Question: can anyone help me fix this kind of error after opening a save file using phpexcel?
i opened the saved file and this kind of error pop-up after opening the saved excel file...how do i fix this?

current code:
'''
<!DOCTYPE html>
<html>
<head>
<title>test</title>
</head>
<body>
<?php
if(isset($_POST['send'])){
require_once 'Classes\PHPExcel\IOFactory.php';
$filename = 'worksheet.xlsx';
$title = $_POST['title'];
mysql_connect("localhost","root","") or die ("cant connect!");
mysql_select_db("test") or die ("cant find database!");
$objReader = PHPExcel_IOFactory::createReader('Excel2007');
$objReader->setReadDataOnly(true);
$objPHPExcel = $objReader->load($filename);
$objWorksheet = $objPHPExcel->getActiveSheet();
$objWorksheet = $objPHPExcel->setActiveSheetIndex(0);
$name1 = $_POST['name1'];
$optA1 = $_POST['optA1'];
$optB1 = $_POST['optB1'];
$optC1 = $_POST['optC1'];
$optD1 = $_POST['optD1'];
$total1 = $_POST['total1'];
$remarks1 = $_POST['remarks1'];
$name2 = $_POST['name2'];
$optA2 = $_POST['optA2'];
$optB2 = $_POST['optB2'];
$optC2 = $_POST['optC2'];
$optD2 = $_POST['optD2'];
$total2 = $_POST['total2'];
$remarks2 = $_POST['remarks2'];
$result = array(
array(
$name1,
$optA1,
$optB1,
$optC1,
$optD1,
$total1,
$remarks1
),
array(
$name2,
$optA2,
$optB2,
$optC2,
$optD2,
$total2,
$remarks2
)
);
$headings = array(
'NAME',
'Gen Info. & Technical Knowledge',
'Communication Ability',
'Attitude Towards Profession',
'Appearance',
'TOTAL',
'Remarks'
);
$points = array(
' ',
'(3 pts)',
'(3 pts)',
'(2 pts)',
'(2 pts)',
'(10 pts)',
' '
);
$objPHPExcel->getActiveSheet()->getColumnDimension('A')->setAutoSize(true);
$objPHPExcel->getActiveSheet()->getColumnDimension('B')->setAutoSize(true);
$objPHPExcel->getActiveSheet()->getColumnDimension('C')->setAutoSize(true);
$objPHPExcel->getActiveSheet()->getColumnDimension('D')->setAutoSize(true);
$objPHPExcel->getActiveSheet()->getColumnDimension('E')->setAutoSize(true);
$objPHPExcel->getActiveSheet()->getColumnDimension('F')->setAutoSize(true);
$objPHPExcel->getActiveSheet()->getColumnDimension('G')->setAutoSize(true);
$objPHPExcel->getActiveSheet()
->getStyle('A1:G14')
->getAlignment()
->setHorizontal(PHPExcel_Style_Alignment::HORIZONTAL_CENTER);
$objPHPExcel->getActiveSheet()->getStyle('A1:G1')->applyFromArray(
array(
'font' => array(
'bold' => true
),
'alignment' => array(
'horizontal' => PHPExcel_Style_Alignment::HORIZONTAL_CENTER,
),
'borders' => array(
'top' => array(
'style' => PHPExcel_Style_Border::BORDER_THIN
)
),
'fill' => array(
'type' => PHPExcel_Style_Fill::FILL_GRADIENT_LINEAR,
'rotation' => 90,
'startcolor' => array(
'argb' => 'FFA0A0A0'
),
'endcolor' => array(
'argb' => 'FFFFFFFF'
)
)
)
);
$objPHPExcel->getActiveSheet()->fromArray($headings, null, 'A1');
$objPHPExcel->getActiveSheet()->fromArray($points, null, 'A2');
$row = 3;
foreach($result as $rows){
$objPHPExcel->getActiveSheet()->fromArray($rows, null, 'A' . $row);
$row++;
}
header('Content-Type: application/vnd.openxmlformats-officedocument.spreadsheetml.sheet');
header('Content-Disposition: attachment;filename="'.$title.'.xlsx"');
header('Cache-Control: max-age=0');
$objWriter = PHPExcel_IOFactory::createWriter($objPHPExcel, 'Excel2007');
$objWriter->save('php://output');
}?>
<form id="form1" name="form1" method="post" action="" >
FILE TITLE: <input name="title" type="text" id="title" />
<table>
<td><input name="name1" type="text" value="" required size="41" id="query1" /></td>
<td>
<input id="textboxid" type="radio" name="optA1" value="1" />1
<input id="textboxid" type="radio" name="optA1" value="2" />2
<input id="textboxid" type="radio" name="optA1" value="3" />3
</td>
<td>
<input id="textboxid" type="radio" name="optB1" value="1" />1
<input id="textboxid" type="radio" name="optB1" value="2" />2
<input id="textboxid" type="radio" name="optB1" value="3" />3
</td>
<td>
<input id="textboxid" type="radio" name="optC1" value="1" />1
<input id="textboxid" type="radio" name="optC1" value="2" />2
</td>
<td>
<input id="textboxid" type="radio" name="optD1" value="1" />1
<input id="textboxid" type="radio" name="optD1" value="2" />2
</td>
<td><input type="text" name="total1" size="3" /></td>
<td><input name="remarks1" type="text" value="" required size="8" /></td>
</tr>
<tr>
<td><input name="name2" type="text" value="" required size="41" id="query2" /></td>
<td>
<input id="textboxid" type="radio" name="optA2" value="1" />1
<input id="textboxid" type="radio" name="optA2" value="2" />2
<input id="textboxid" type="radio" name="optA2" value="3" />3
</td>
<td>
<input id="textboxid" type="radio" name="optB2" value="1" />1
<input id="textboxid" type="radio" name="optB2" value="2" />2
<input id="textboxid" type="radio" name="optB2" value="3" />3
</td>
<td>
<input id="textboxid" type="radio" name="optC2" value="1" />1
<input id="textboxid" type="radio" name="optC2" value="2" />2
</td>
<td>
<input id="textboxid" type="radio" name="optD2" value="1" />1
<input id="textboxid" type="radio" name="optD2" value="2" />2
</td>
<td><input type="text" name="total2" id="total2" size="3" /></td>
<td><input name="remarks2" type="text" value="" required size="8" /></td>
</tr>
</table>
<input type="submit" name="send" value="send to excel" id="send" formnovalidate />
</form>
</body>
</html>
'''
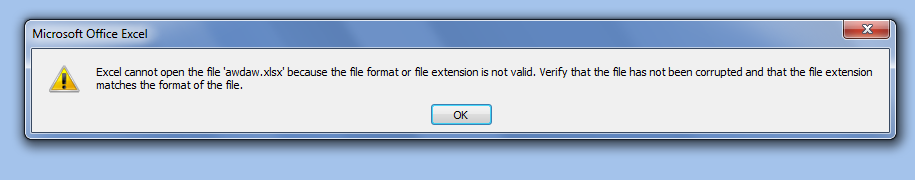
Answer: You need to move the HTML output beyond the POST processing and exit after outputting the XLSX. Your code right now surrounds the XLSX with a bunch of HTML:
'''
<?php // delete all the HTML at the beginning and start with <?php
if(isset($_POST['send'])){
require_once 'Classes\PHPExcel\IOFactory.php';
// keep all the code in between this
$objWriter->save('php://output');
exit; // add the exit here
}?>
<!DOCTYPE html>
<html>
<head>
<title>test</title>
</head>
<body>
<form id="form1" name="form1" method="post" action="" >
[...]
'''